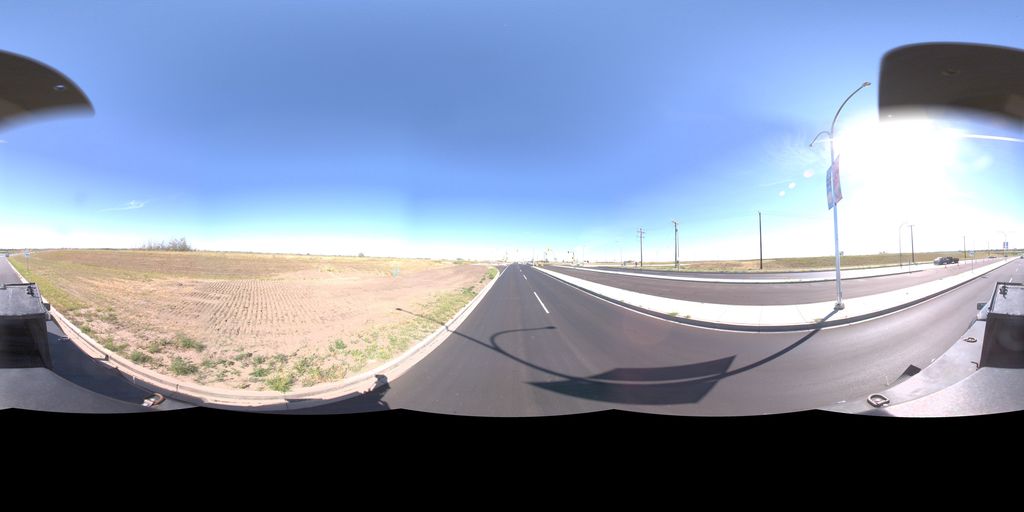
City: saskatoon